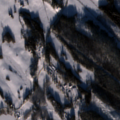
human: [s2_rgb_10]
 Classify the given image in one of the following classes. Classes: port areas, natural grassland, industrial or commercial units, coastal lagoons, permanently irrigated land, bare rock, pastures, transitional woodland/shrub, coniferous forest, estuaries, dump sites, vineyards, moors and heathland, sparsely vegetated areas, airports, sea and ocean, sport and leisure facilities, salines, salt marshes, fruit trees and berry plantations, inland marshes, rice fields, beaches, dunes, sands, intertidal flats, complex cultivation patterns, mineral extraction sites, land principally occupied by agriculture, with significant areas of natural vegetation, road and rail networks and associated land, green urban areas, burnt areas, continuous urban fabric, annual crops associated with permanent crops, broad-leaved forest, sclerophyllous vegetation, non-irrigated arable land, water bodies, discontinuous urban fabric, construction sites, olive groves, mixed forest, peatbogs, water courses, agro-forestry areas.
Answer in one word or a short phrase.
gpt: non-irrigated arable land, land principally occupied by agriculture, with significant areas of natural vegetation, mixed forest, water bodies